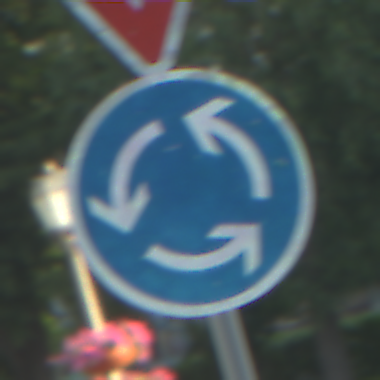
Verkehrszeichen: Kreisverkehr
Zusatzzeichen oben: VorfahrtGewaehren
Umgebung: Outdoor, Suburban
Tageszeit: SunriseSunset
Wetter: PartlyCloudy
Licht: Natural
Jahreszeit: NotSpecified
Kontrast: MediumContrast